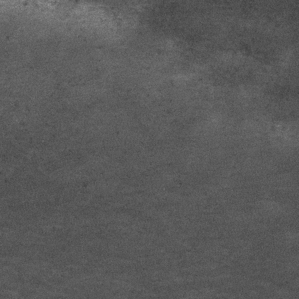
Label: frost